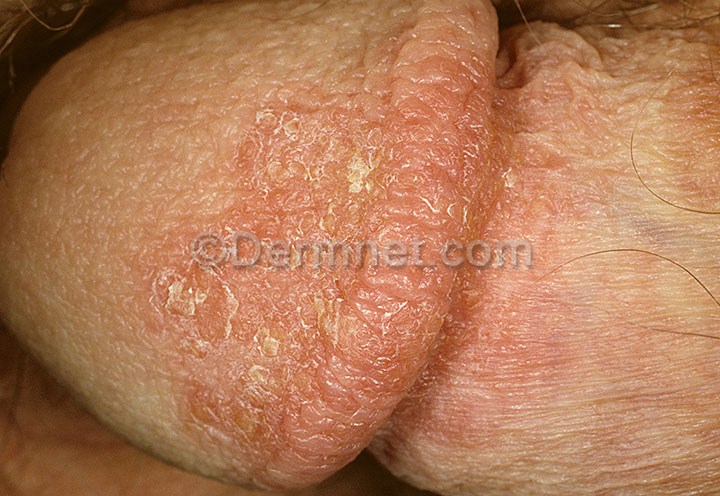
Disease: Psoriasis pictures Lichen Planus and related diseases